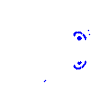
Particle: kaon